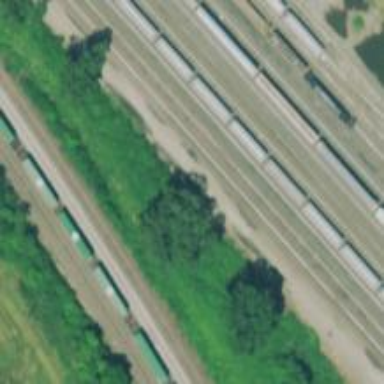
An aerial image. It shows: Railway yard.